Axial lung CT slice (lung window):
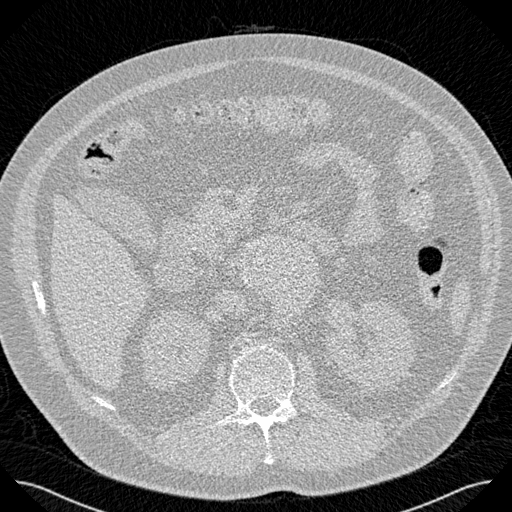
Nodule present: no